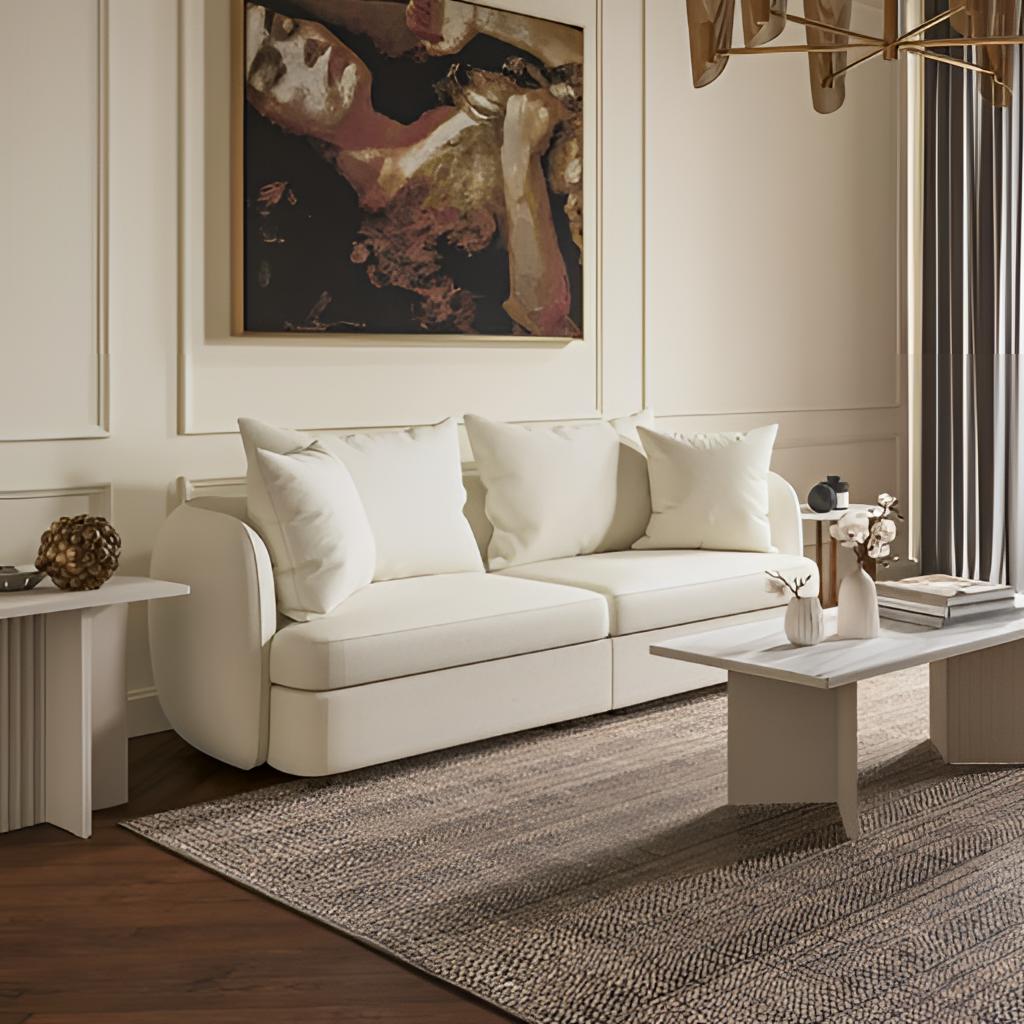
living room, fabric sofa, minimalist, paint wallpaper, with solid pattern, brown wood flooring, with plank pattern